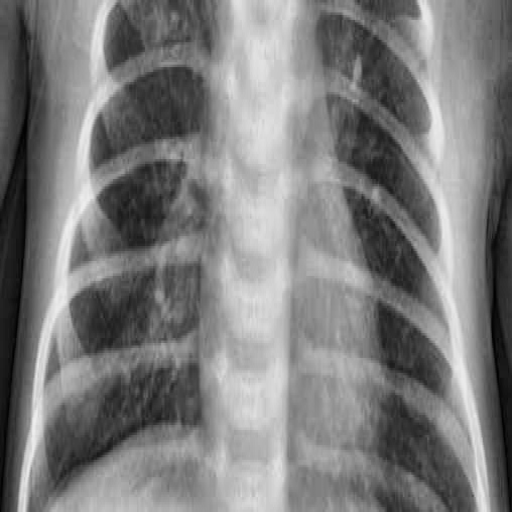
Finding: PNEUMONIA